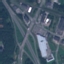
Label: Highway